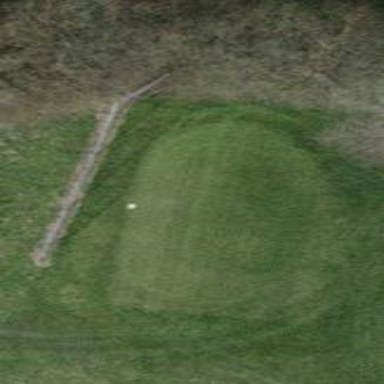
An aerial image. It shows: Golf tee.